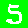
Digit: 5